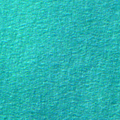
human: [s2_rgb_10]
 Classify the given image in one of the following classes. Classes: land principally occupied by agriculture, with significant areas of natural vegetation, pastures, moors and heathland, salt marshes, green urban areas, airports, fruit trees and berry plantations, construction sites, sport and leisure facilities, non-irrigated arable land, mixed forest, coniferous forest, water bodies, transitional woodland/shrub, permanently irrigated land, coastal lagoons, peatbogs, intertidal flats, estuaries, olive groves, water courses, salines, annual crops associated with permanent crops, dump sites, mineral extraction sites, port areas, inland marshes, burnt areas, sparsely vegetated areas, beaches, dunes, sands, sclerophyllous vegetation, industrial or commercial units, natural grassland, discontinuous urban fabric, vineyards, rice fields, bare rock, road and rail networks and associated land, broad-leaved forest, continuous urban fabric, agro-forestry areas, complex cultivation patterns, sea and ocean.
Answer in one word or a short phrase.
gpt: sea and ocean